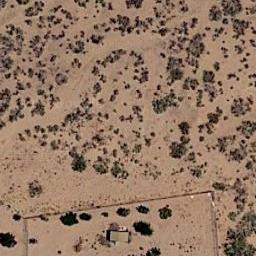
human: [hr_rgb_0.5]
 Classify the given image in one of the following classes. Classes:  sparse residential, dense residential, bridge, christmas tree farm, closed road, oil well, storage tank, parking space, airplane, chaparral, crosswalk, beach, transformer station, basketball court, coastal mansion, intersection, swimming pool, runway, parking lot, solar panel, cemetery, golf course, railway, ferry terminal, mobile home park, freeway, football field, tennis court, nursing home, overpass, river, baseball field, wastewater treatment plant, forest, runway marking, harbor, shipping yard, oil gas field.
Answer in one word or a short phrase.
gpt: chaparral